Question: I have set of random generated points in 3D Scene, and in runtime I want to change the type of point markers to, for example, triangles, as in the picture:

Is it possible? How can I achieve this? Also I need change color for some points.
Scene initialization code below:
'''
ILArray<float> points = ILMath.tosingle(ILMath.randn(3, 1000));
var scene = new ILScene
{
new ILPlotCube(twoDMode: false)
{
new ILPoints
{
Positions = points,
Color = null,
Size = 2
}
}
};
'''
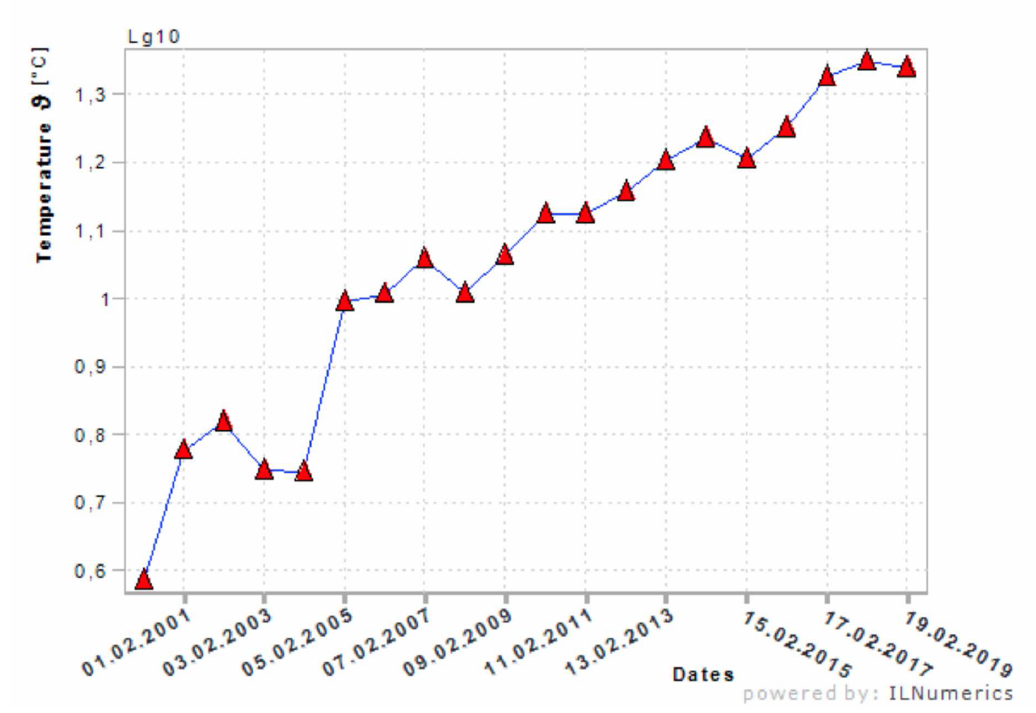
Answer: Markers ('ILMarker') and 'points' ('ILPoints') are very different beasts. Markers are much more flexible configurable, mostly look nicer and are much more expensive to render. They commonly consist out of a border (line shape) and a filled area (triangles shape) and come with a number of predefined looks.
ILPoints on the other hand are designed to be fast and easy. one can easily create millions of points without decreasing the plotting performance. Don't try this with markers! But such points are what they are: filled circles. It's it. No borders, no different shapes.
However, if you want to give it a try - even for the 1000 points in your questions - you can do so. Just use an 'ILLinePlot' instead and configure a marker for it. You may set the line color to 'Color.Empty' to have the markers showing up alone.
'''
new ILLinePlot(points, lineColor: Color.Empty, markerStyle: MarkerStyle.TriangleDown)
'''
In order to get individual colors for individual point markers you would split your markers (points) up into individual set of points. Create an ILLinePlot for each set of points using the scheme described above.
The part of your question dealing with 'dynamic' is also easy: You can change the type of markers as well as any other property at runtime. Here is one simple example which toogles the markers between red triangle markers and white rectangle markers by clicking anywhere on the scene:
'''
ilPanel1.Scene.MouseClick += (_s, _a) => {
if (_a.DirectionUp) return;
var lp = ilPanel1.Scene.First<ILLinePlot>();
if (lp != null) {
if (lp.Marker.Style == MarkerStyle.TriangleDown) {
lp.Marker.Style = MarkerStyle.Rectangle;
lp.Marker.Fill.Color = Color.White;
} else {
lp.Marker.Style = MarkerStyle.TriangleDown;
lp.Marker.Fill.Color = Color.Red;
}
lp.Configure();
ilPanel1.Refresh();
}
};
'''